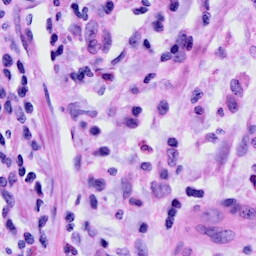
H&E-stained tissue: Cervix